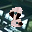
Label: 8